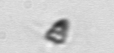
Label: Pyramimonas